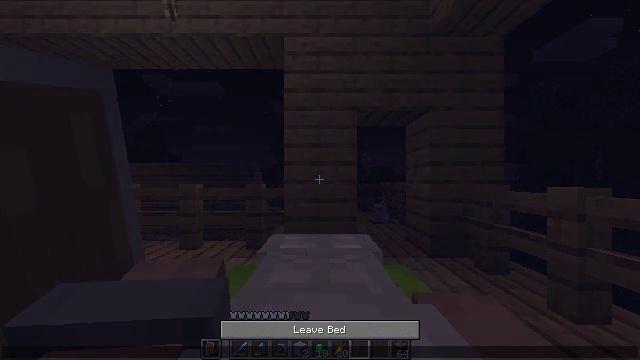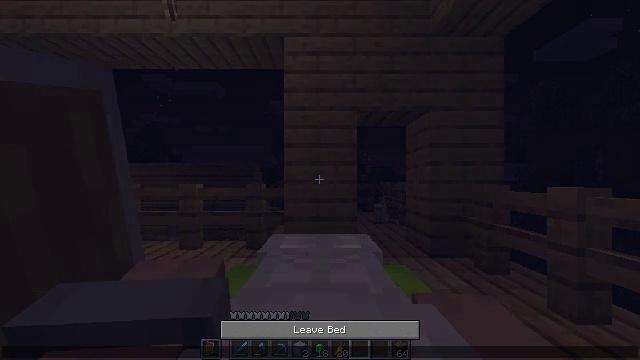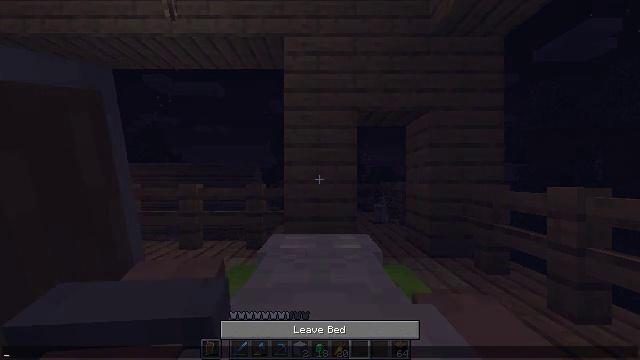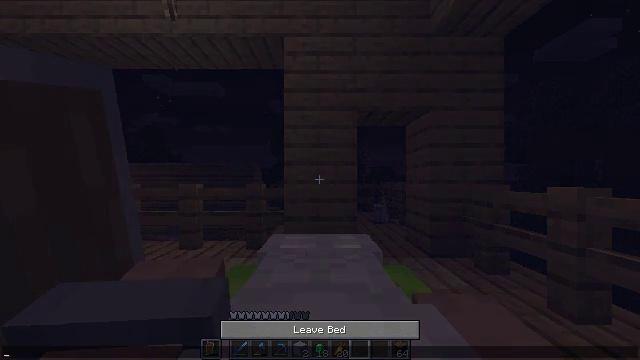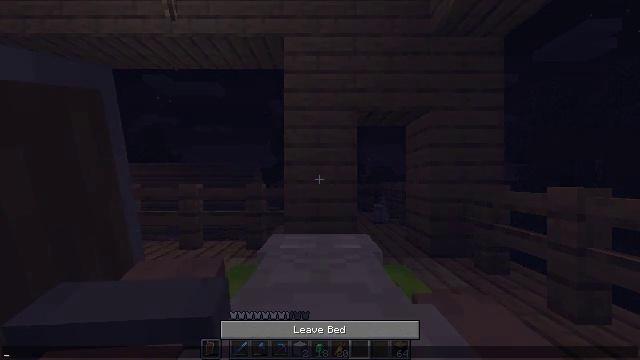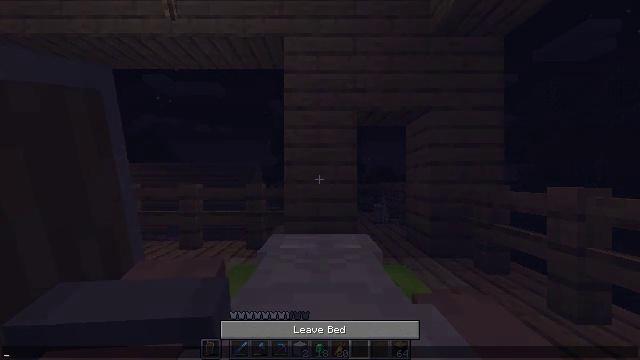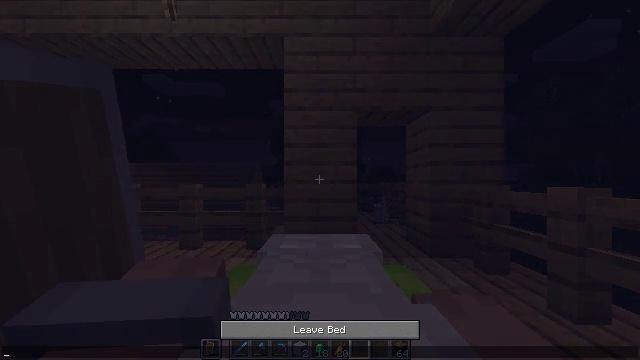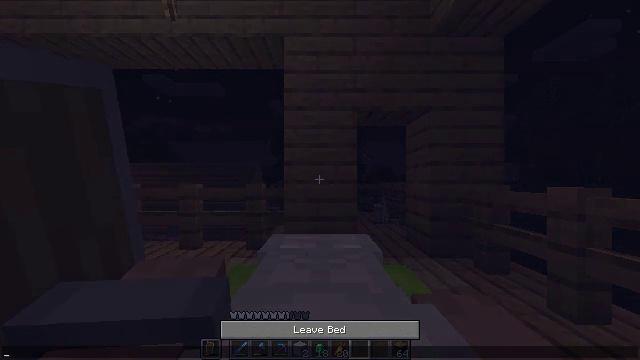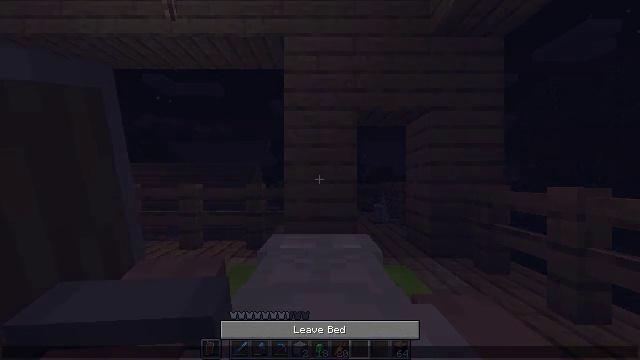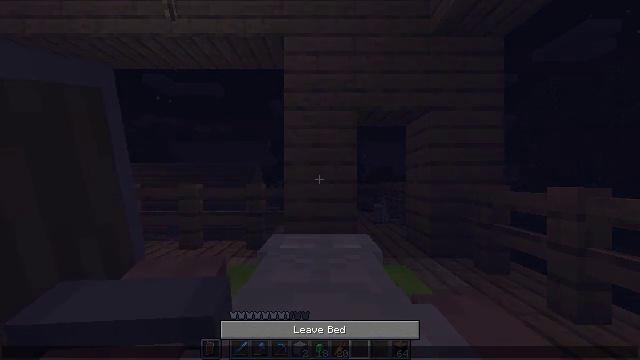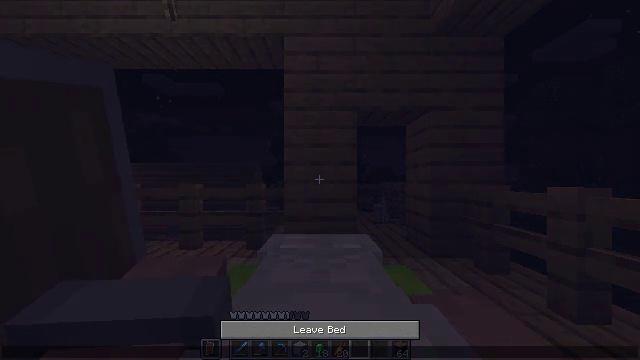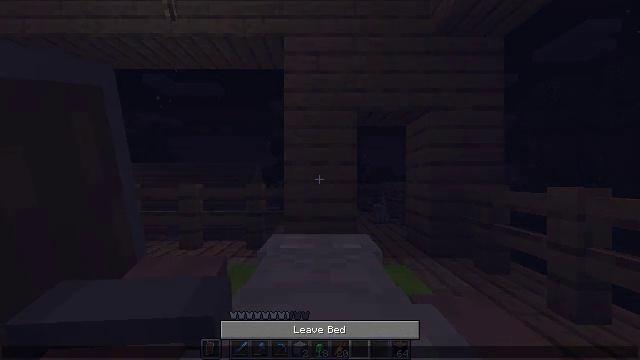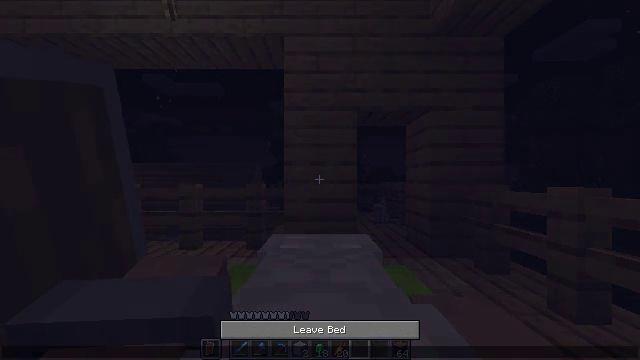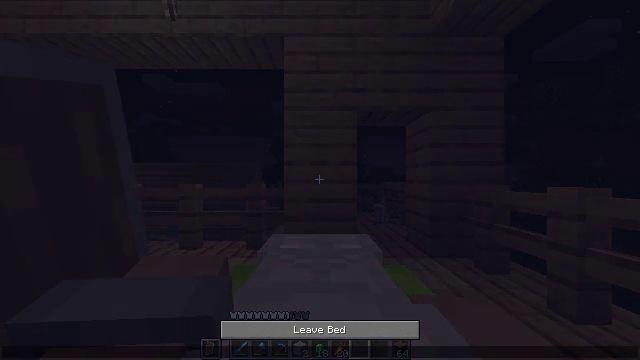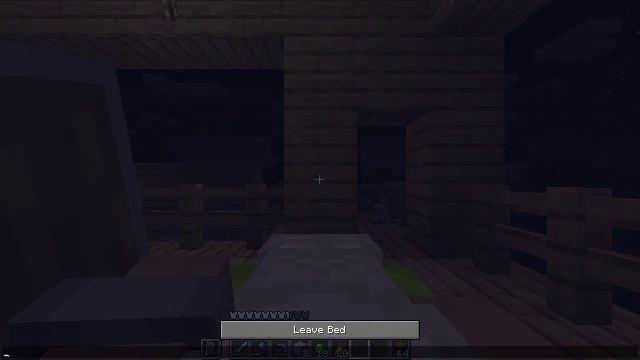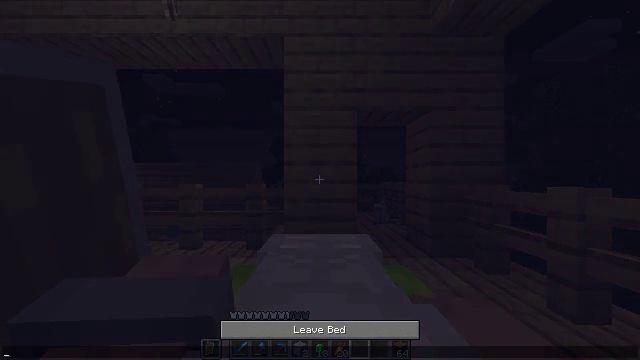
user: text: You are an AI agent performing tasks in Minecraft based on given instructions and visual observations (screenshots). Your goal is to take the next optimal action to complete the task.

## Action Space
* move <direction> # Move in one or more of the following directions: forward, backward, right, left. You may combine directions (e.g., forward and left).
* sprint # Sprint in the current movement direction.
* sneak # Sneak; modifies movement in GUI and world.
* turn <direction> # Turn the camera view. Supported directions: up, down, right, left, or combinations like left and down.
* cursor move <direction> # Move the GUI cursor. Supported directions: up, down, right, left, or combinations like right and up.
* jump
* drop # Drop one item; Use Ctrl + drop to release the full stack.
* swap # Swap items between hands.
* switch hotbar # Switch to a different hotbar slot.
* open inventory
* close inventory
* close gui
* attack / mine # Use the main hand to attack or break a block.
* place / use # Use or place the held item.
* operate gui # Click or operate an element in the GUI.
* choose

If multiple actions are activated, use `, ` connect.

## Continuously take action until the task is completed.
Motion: motion action
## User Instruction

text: Remove a shield from the inventory.
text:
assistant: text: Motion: no_op
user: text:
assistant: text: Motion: no_op
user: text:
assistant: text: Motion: no_op
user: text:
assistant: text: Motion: no_op
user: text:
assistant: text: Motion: no_op
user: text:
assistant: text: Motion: no_op
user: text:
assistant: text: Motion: no_op
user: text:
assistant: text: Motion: no_op
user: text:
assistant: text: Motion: no_op
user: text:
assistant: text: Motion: no_op
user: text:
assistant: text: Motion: no_op
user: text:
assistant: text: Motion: no_op
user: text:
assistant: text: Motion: no_op
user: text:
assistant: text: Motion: no_op
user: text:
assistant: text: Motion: no_op
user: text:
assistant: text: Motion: no_op
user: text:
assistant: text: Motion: no_op
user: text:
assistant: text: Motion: no_op
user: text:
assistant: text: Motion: no_op
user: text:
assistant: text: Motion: no_op
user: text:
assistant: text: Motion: no_op
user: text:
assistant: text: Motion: no_op
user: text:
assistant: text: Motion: no_op
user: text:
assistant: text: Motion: no_op
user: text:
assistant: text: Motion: no_op
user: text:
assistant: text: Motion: no_op
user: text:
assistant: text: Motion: no_op
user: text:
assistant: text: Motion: no_op
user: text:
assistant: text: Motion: no_op
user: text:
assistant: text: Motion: no_op